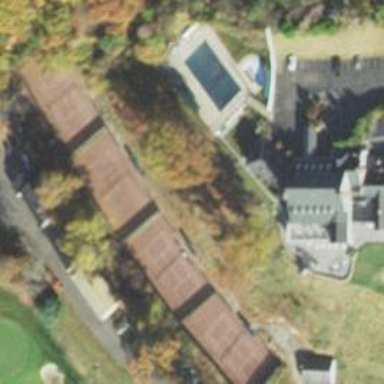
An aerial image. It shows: Tennis court on pitch.